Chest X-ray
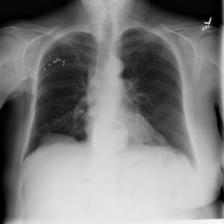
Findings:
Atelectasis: negative
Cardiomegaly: negative
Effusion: negative
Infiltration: negative
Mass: negative
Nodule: negative
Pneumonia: negative
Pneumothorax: negative
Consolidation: negative
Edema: negative
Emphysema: negative
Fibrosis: negative
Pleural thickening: negative
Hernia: positive